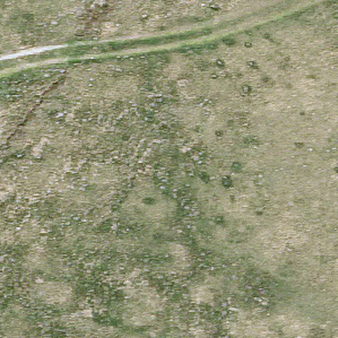
Label: other